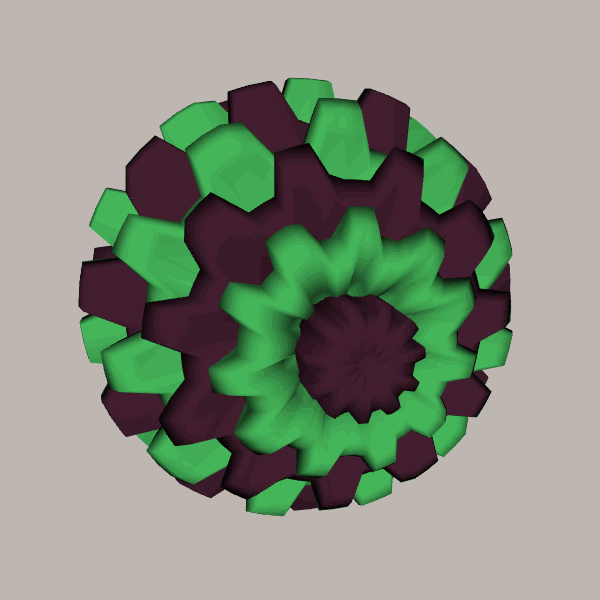
Background: light